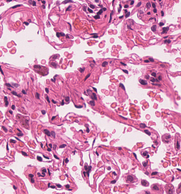
Tumor epithelial tissue: no
Tumor-associated stroma tissue: no
Normal tissue: yes